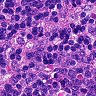
Metastatic tissue present: no